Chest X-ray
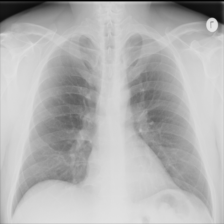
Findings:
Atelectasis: negative
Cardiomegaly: negative
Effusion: negative
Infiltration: negative
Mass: negative
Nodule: negative
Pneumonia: negative
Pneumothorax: negative
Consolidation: negative
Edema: negative
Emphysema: negative
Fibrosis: negative
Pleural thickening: negative
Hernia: negative